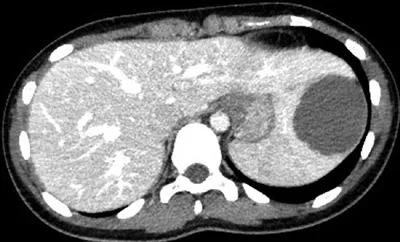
Computed tomography with intravenous contrast. Axial.
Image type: radiology (ct)